Question: I'm getting a weird error, i'm not able to debug. I'll be obliged if you can go through the details and suggest me something my friends.
I'm using Jboss Server 7.1.
Web App working fine for all modules. But when I'm done with products in Cart, and do "Checkout", then it cause the exception.
I provided almost all the required information, Please if you need anything else let me know. I'd really appreciate your kind responses. Thanks a lot viewing my request.
( Except JBoss own included Libraries )

'''
public static SessionFactory getSessionFactory() {
try{
Configuration conf=new Configuration();
conf.configure("/com/webshop/hb/config/mycfg-mysql.xml");
sessionFactory =conf.buildSessionFactory();
}catch(Exception e){
e.printStackTrace();
}
return sessionFactory;
}
'''
'''
package domain;
import java.text.DateFormat;
import java.text.SimpleDateFormat;
import java.util.Calendar;
import java.util.Date;
import java.util.HashMap;
import java.util.Map;
import java.util.Set;
import javax.enterprise.context.SessionScoped;
import javax.inject.Named;
import javax.persistence.Column;
import javax.persistence.ElementCollection;
import javax.persistence.Entity;
import javax.persistence.GeneratedValue;
import javax.persistence.GenerationType;
import javax.persistence.Id;
import javax.persistence.JoinColumn;
import javax.persistence.ManyToOne;
import java.io.Serializable;
@Named
@SessionScoped
@Entity
public class ShoppingCart implements Serializable { private static long currentId =1;
@Id
@GeneratedValue(strategy = GenerationType.AUTO)
@Column(name="ID")
private long id;
@Column(name="date")
private Date date;
@ManyToOne
@JoinColumn(name="user")
private User user;
@ElementCollection
private Map<Product, Integer> orders = new HashMap<Product, Integer>();
@Column(name="status")
private OrderStatus status; // String
public ShoppingCart() {
this(new Date());
}
public ShoppingCart(Date date) {
super();
this.id = currentId++; // Simple way of getting an unique id. To be deferred to the DBMS later.
this.date = date;
this.status = OrderStatus.EMPTY;
}
public ShoppingCart(Date date, User user) {
this(date);
this.user = user;
}
public ShoppingCart(Date date, User user, OrderStatus status) {
this(date, user);
if (((status == OrderStatus.COMPLETED) || (status == OrderStatus.PAID)) && (this.getUser() == null)) {
throw new IllegalStateException("No user specified for complete or paid orders");
}
}
public Date getDate() {
return date;
}
public void setDate(Date date) {
this.date = date;
}
public User getUser() {
return user;
}
public void setUser(User user) {
this.user = user;
}
public Map<Product, Integer> getOrders() {
return orders;
}
public void setOrders(Map<Product, Integer> orders) {
this.orders = orders;
}
public OrderStatus getStatus() {
return status;
}
public void setCompleted(OrderStatus status) throws IllegalStateTransitionException {
if ((status == OrderStatus.COMPLETED) && (this.getUser() == null)) {
throw new IllegalStateTransitionException(this.getStatus().toString(), OrderStatus.COMPLETED.toString(), "Customer empty");
}
if ((status == OrderStatus.PAID) && (this.getUser() == null)) {
throw new IllegalStateTransitionException(this.getStatus().toString(), OrderStatus.PAID.toString(), "Customer empty");
}
if ((status == OrderStatus.PAID) && (this.getStatus() != OrderStatus.COMPLETED)) {
throw new IllegalStateTransitionException(this.getStatus().toString(), OrderStatus.PAID.toString(), "Can only go to paid for completed orders");
}
this.status = status;
}
public long getId() {
return id;
}
public void addToCart(Product product, int amountSelected) {
if (orders.containsKey(product)) {
int amount = orders.get(product);
amount +=amountSelected;
orders.put(product, amount);
}
else {
orders.put(product, amountSelected);
}
}
public void removeFromCart(Product product) {
if (orders.containsKey(product)) {
int amount = orders.get(product);
amount --;
if (amount <= 0) {
orders.remove(product);
}
else {
orders.put(product, amount);
}
}
}
public int getNumberOfItems() {
Set<Product> uniqueProducts = orders.keySet();
int amount = 0;
for (Product aProduct: uniqueProducts) {
amount += orders.get(aProduct);
}
return amount;
}
@Override
public String toString() {
DateFormat dateFormat = new SimpleDateFormat("dd-MM-yyyy HH:mm:ss");
Calendar cal = Calendar.getInstance();
return "Order of " + this.user + ", date " + dateFormat.format(cal.getTime());
}
}
'''
'''
<?xml version="1.0" encoding="utf-8"?>
<!DOCTYPE hibernate-configuration PUBLIC "-//Hibernate/Hibernate Configuration DTD 3.0//EN"
"http://www.hibernate.org/dtd/hibernate-configuration-3.0.dtd">
<hibernate-configuration>
<session-factory>
<property name="hibernate.connection.driver_class">com.mysql.jdbc.Driver</property>
<!-- <property name="hibernate.bytecode.use_reflection_optimizer">false</property> -->
<property name="hibernate.connection.username">root</property>
<property name="hibernate.connection.password">root</property>
<!-- <property name="hibernate.connection.url">jdbc:mysql://localhost:3306/test</property>
-->
<property name="connection.datasource">java:jboss/datasources/webshopstudent</property>
<property name="hibernate.connection.pool_size">100</property>
<property name="dialect">org.hibernate.dialect.MySQLDialect</property>
<property name="show_sql">true</property>
<!-- Automatic schema creation (begin) === -->
<property name="hibernate.hbm2ddl.auto">update</property>
<property name="hibernate.cache.provider_class">org.hibernate.cache.HashtableCacheProvider</property>
<property name="current_session_context_class">thread</property>
<mapping class="domain.User"/>
<mapping class="domain.Product"/>
<mapping class="domain.Wax"/>
<mapping class="domain.Miscellaneous"/>
<mapping class="domain.Honey"/>
<mapping class="domain.Flower"/>
<mapping class="domain.ShoppingCart"/>
</session-factory>
</hibernate-configuration>
'''
<URL>
'''
public String confirmOrder() throws IllegalStateTransitionException {
shoppingcart.setUser(userholder.getCurrentUser());
shoppingcart.setCompleted(OrderStatus.COMPLETED);
shoppingcart.setDate(new Date());
// Setting up sessions
Session session = HibernateUtil.getSessionFactory().openSession();
session.beginTransaction();
session.save(shoppingcart); // This Line is causing the Exception, I checked by debugging
session.close();
updateStocks();
FacesContext fc = FacesContext.getCurrentInstance();
fc.getELContext().getELResolver().setValue(fc.getELContext(), null, "shoppingCart", null);
//printing Invoice
//writing to file
try {
String content = "Customer Name: " + shoppingcart.getUser().firstName + " " + shoppingcart.getUser().lastName +"
" +
"Address : " + shippingAddress + "
" +
"Date Received: " + shoppingcart.getDate() + "
" +
"Order Items :" + shoppingcart.getOrders() + "
" +
"Money to be received :" + productHolder.subTotal();
// File file = new File("/Users/Vinod/Documents/newfile.txt");
File file = new File("F:/" + shoppingcart.getId() + shoppingcart.getUser().firstName + "invoice.txt");
if (!file.exists()) {
file.createNewFile();
}
FileWriter fw = new FileWriter(file.getAbsoluteFile());
BufferedWriter bw = new BufferedWriter(fw);
bw.write(content);
bw.close();
System.out.println("Done");
}catch (IOException e) {
e.printStackTrace();
}
return "orderComplete";
}
'''
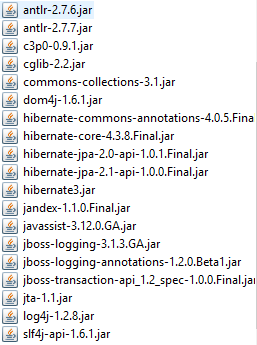
Answer: For me the reason is pretty obvious: your 'ShoppingCart' entity is also a CDI managed bean. I'm almost sure that you are injecting 'shoppingcart' somewhere above the method 'confirmOrder':
'''
@Inject
ShoppingCart shoppingcart;
'''
Am I right? If yes, then this is the cause.
Generally JPA entities <URL>.
So please try something like this:
'''
package domain;
@Entity
public class ShoppingCart implements Serializable {
// ...
}
'''
Then define another class, that holds the above entity:
'''
package com.some_package;
@Named
@SessionScoped
public class ShoppingCartWrapper {
ShoppingCart store = new ShoppingCart(); // this is your entity
}
'''
This class can be injected wherever you want. And then saving will look like:
'''
public String confirmOrder() throws IllegalStateTransitionException {
// ...
Session session = HibernateUtil.getSessionFactory().openSession();
session.beginTransaction();
session.save(shoppingCartWrapper.getStore());
session.close();
// ...
}
'''
BTW: personal tip: managing transactions like this - I mean "by hand", without interceptors is and doesn't make your code .